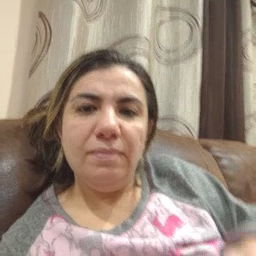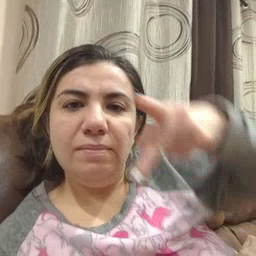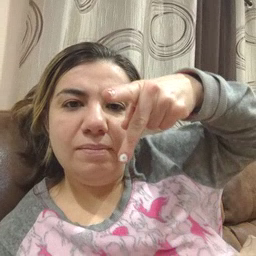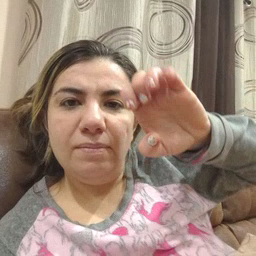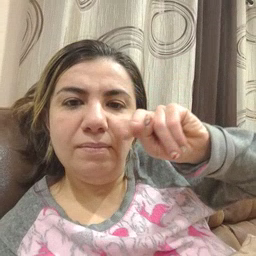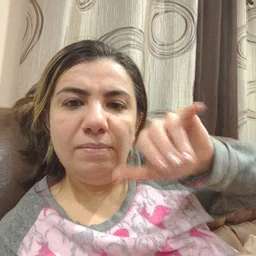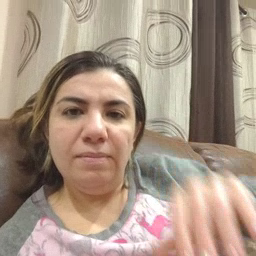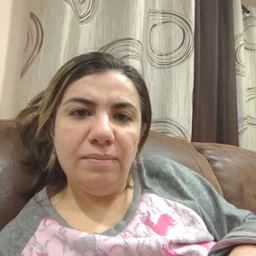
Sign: penny